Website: walmart
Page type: billing-address
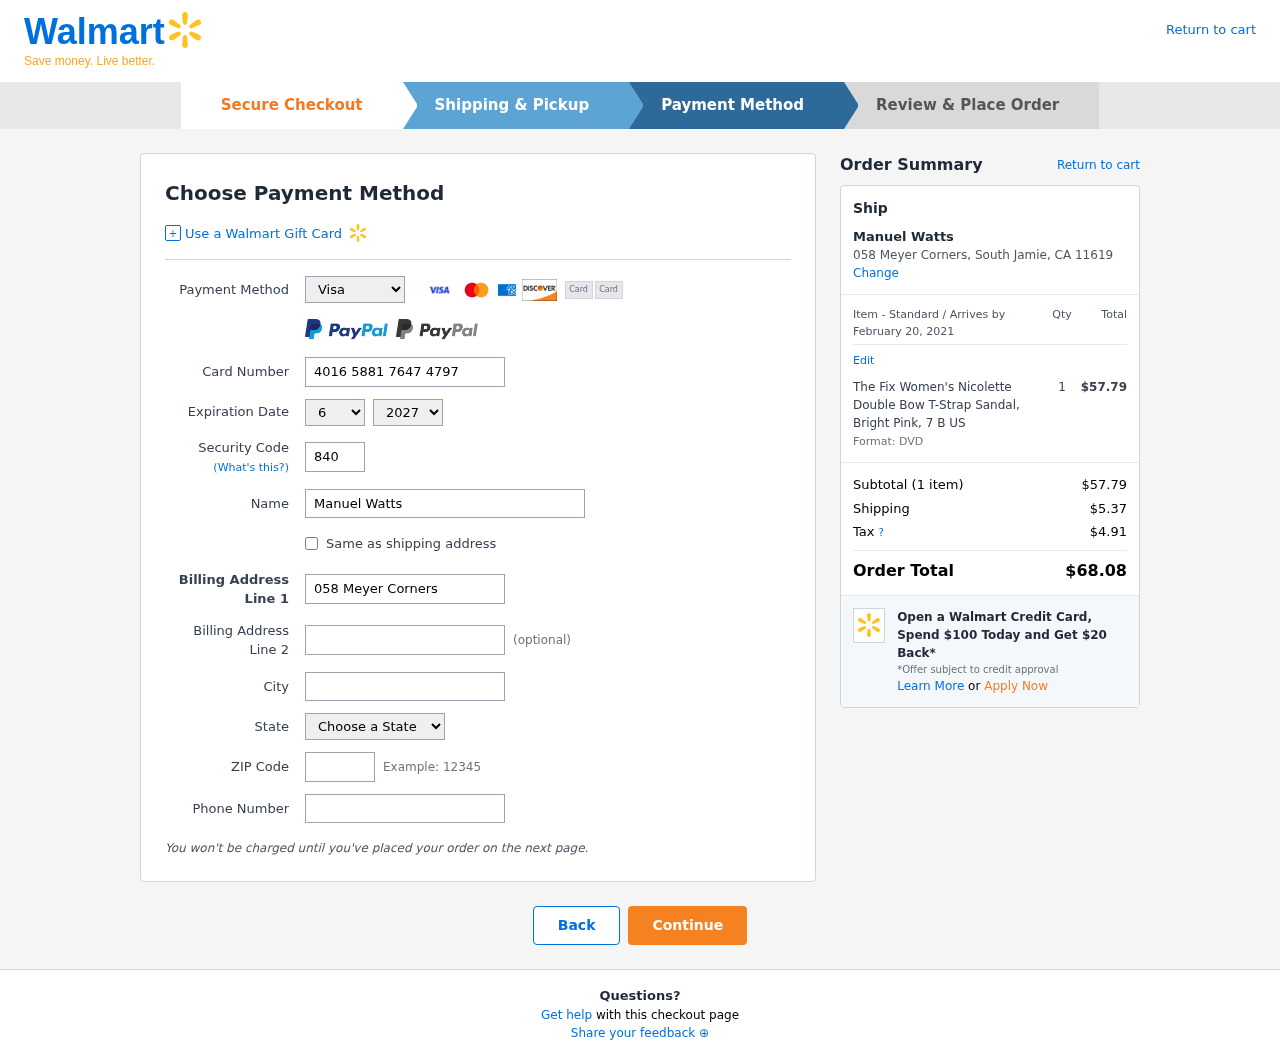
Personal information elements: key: PII_CARD_CVV
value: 840
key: PII_CARD_EXPIRY_MONTH
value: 06
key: PII_CARD_EXPIRY_YEAR
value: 27
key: PII_CARD_NUMBER
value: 4016 5881 7647 4797
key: PII_CARD_TYPE
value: Visa
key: PII_CITY
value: South Jamie
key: PII_CITY_STATE_ZIP
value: South Jamie, CA 11619
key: PII_FULLNAME
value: Manuel Watts
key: PII_PHONE
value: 8483643066
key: PII_POSTCODE
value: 11619
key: PII_STATE
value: California
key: PII_STREET
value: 058 Meyer Corners
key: PII_FULLNAME2
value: Manuel Watts
Product elements: key: PRODUCT1_NAME
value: The Fix Women's Nicolette Double Bow T-Strap Sandal, Bright Pink, 7 B US
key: PRODUCT1_PRICE
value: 57.79
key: PRODUCT1_QUANTITY
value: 1
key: PRODUCT1_DESC
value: Format: DVD
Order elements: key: ORDER_DELIVERY_DATE
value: February 20, 2021
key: ORDER_NUM_ITEMS
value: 1
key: ORDER_SUBTOTAL
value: $57.79
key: ORDER_SHIPPING_COST
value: $5.37
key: ORDER_TAX
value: $4.91
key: ORDER_TOTAL
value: $68.08